Question: I want to indent with tabs, so I checked "Use tab character" in settings. But when I open projects which were indented with tabs, IntelliJ IDEA still asks me if I want to convert the indenting to spaces or keep it that way. Also, it creates new classes with space indenting. How can I solve this?

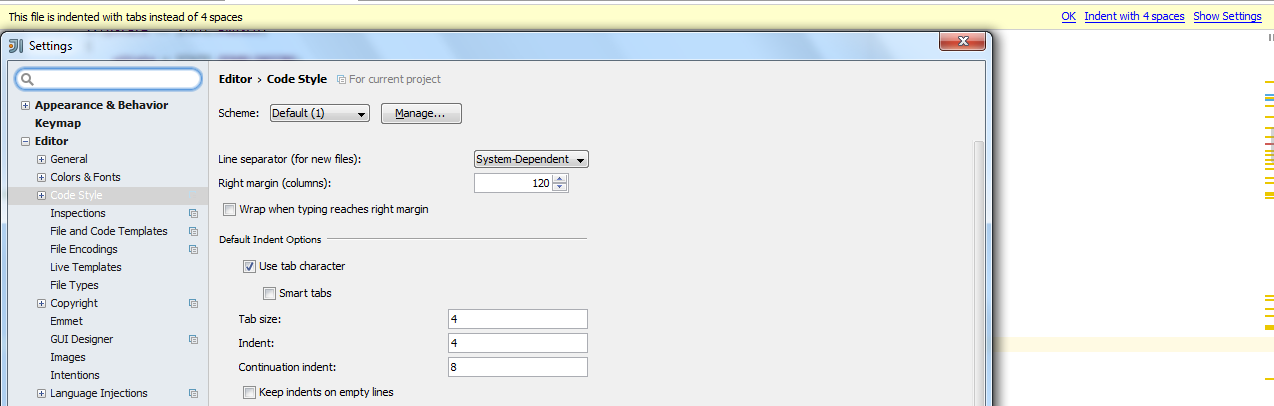
Answer: Your screenshot shows the settings for your 'Default (1)' scheme. Those settings are not applied to your project automatically. It's not enough to just select it in the combobox. You need to import this scheme into your project.
Click 'Manage...' and 'Copy to Project', and it should work as expected. This needs to be done for all your projects.
Also, make sure you're changing the settings, so instead 'Code Style' select 'Code Style > Java' (or whatever language you are using). Those settings may override the default code styles.